Aerial crown-view tile of a tropical tree (Barro Colorado Island, Panama), acquired 20241014:
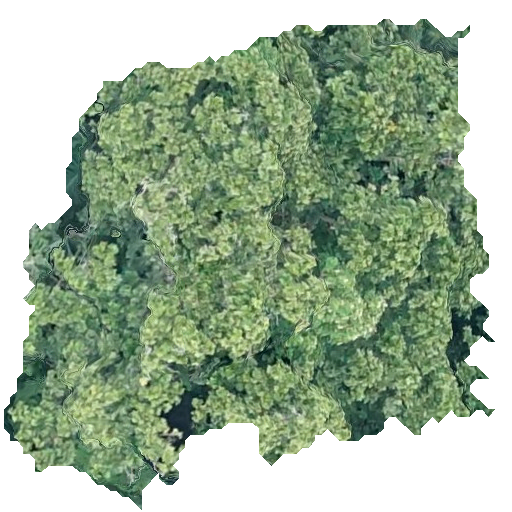
Species: Anacardium excelsum
GBIF accepted scientific name: Anacardium excelsum
Crown area: 262.393 m²